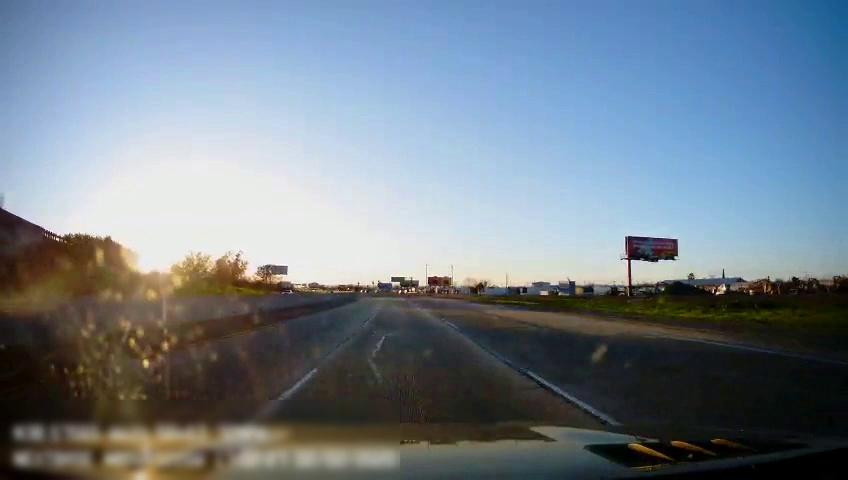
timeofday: Day
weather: Sunny
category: Drivable Space
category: Vehicles | SUV
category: Lanes | Alternate Lane
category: Lanes | Current Lane
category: Lanes | Current Lane
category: Lanes | Alternate Lane
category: Traffic | Signs